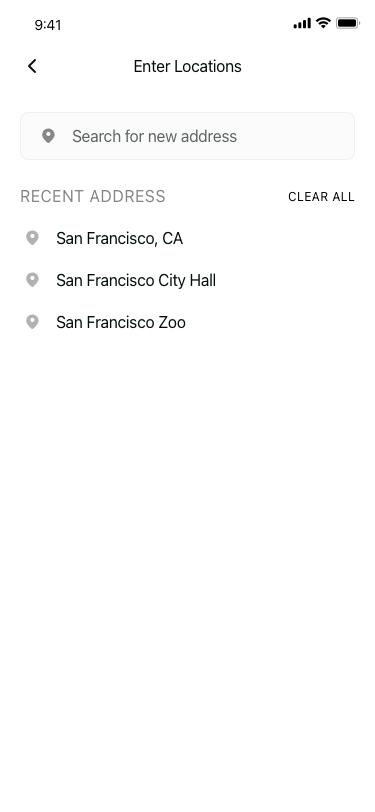
Text in this UI design:
Recent address
Clear all
San Francisco, CA
San Francisco City Hall
San Francisco Zoo